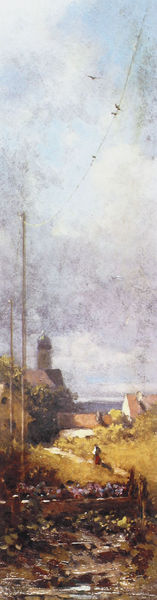
Titel: Die Schwalben
Künstler: Carl Spitzweg
Institution: Privatbesitz
Schlagwörter: blau, gemälde, himmel, mann, vogel, wasser, wolken, fluss, gelb, grün, kirchturm, landschaft, menschen, ocker, stadt, ausschnitt, braun, frau, dach, gebäude, gras, haus, rot, weg, wiese, zaun, hochformat, mensch, steine, bach, feld, natur, vögel, kirche, person, kamin, turm, schiffe, mast, dorf, dächer, bank, masten, romantik, strom, detail, schmal, spaziergang, kabel, strommast, hochrechteckig, leitung, telefonleitung, lichtmasten